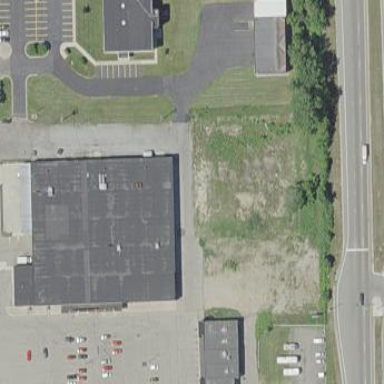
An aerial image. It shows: Retail building.